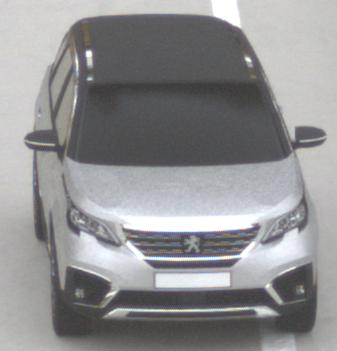
Make: Peugeot
Model: 5008 1.2 PureTech 130 Active
Detailed model: 5008 (II) (03/17 - 09/20)
Model produced from: 2017/03
Model produced until: 2018/07
Doors: 5
Color: white
Road condition: dry road
Daytime: morning or afternoon
Contrast: low contrast